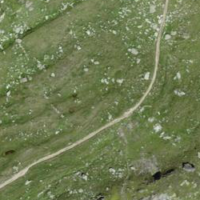
EUNIS habitat code: 26
Species observed at this site:
Arnica montana
Campanula barbata